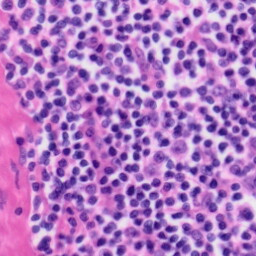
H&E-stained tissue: Tonsil